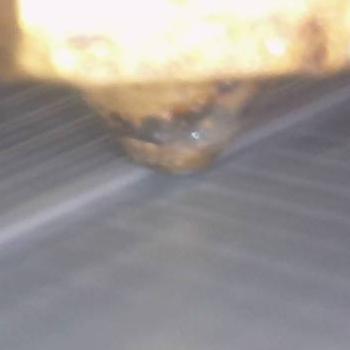
Flow rate: 74%